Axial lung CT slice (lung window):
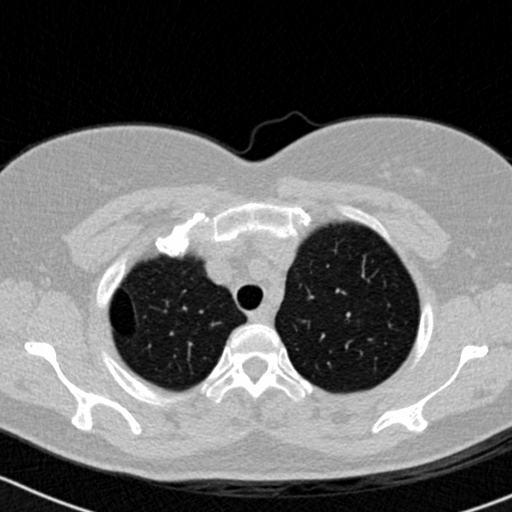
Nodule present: no